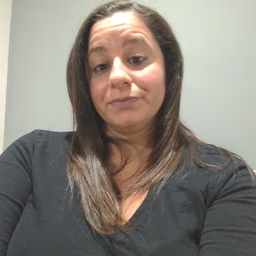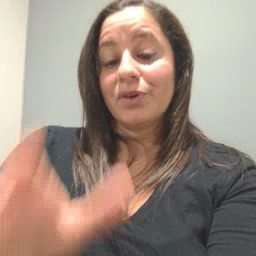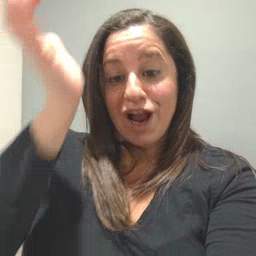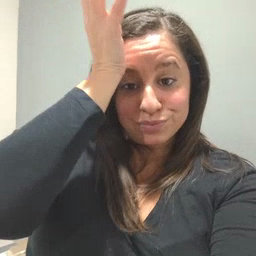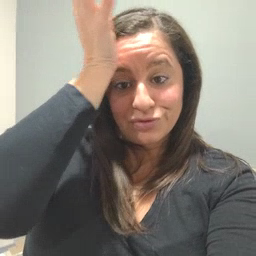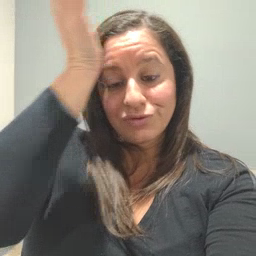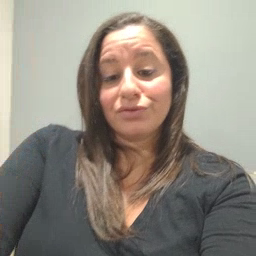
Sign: garbage